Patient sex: M
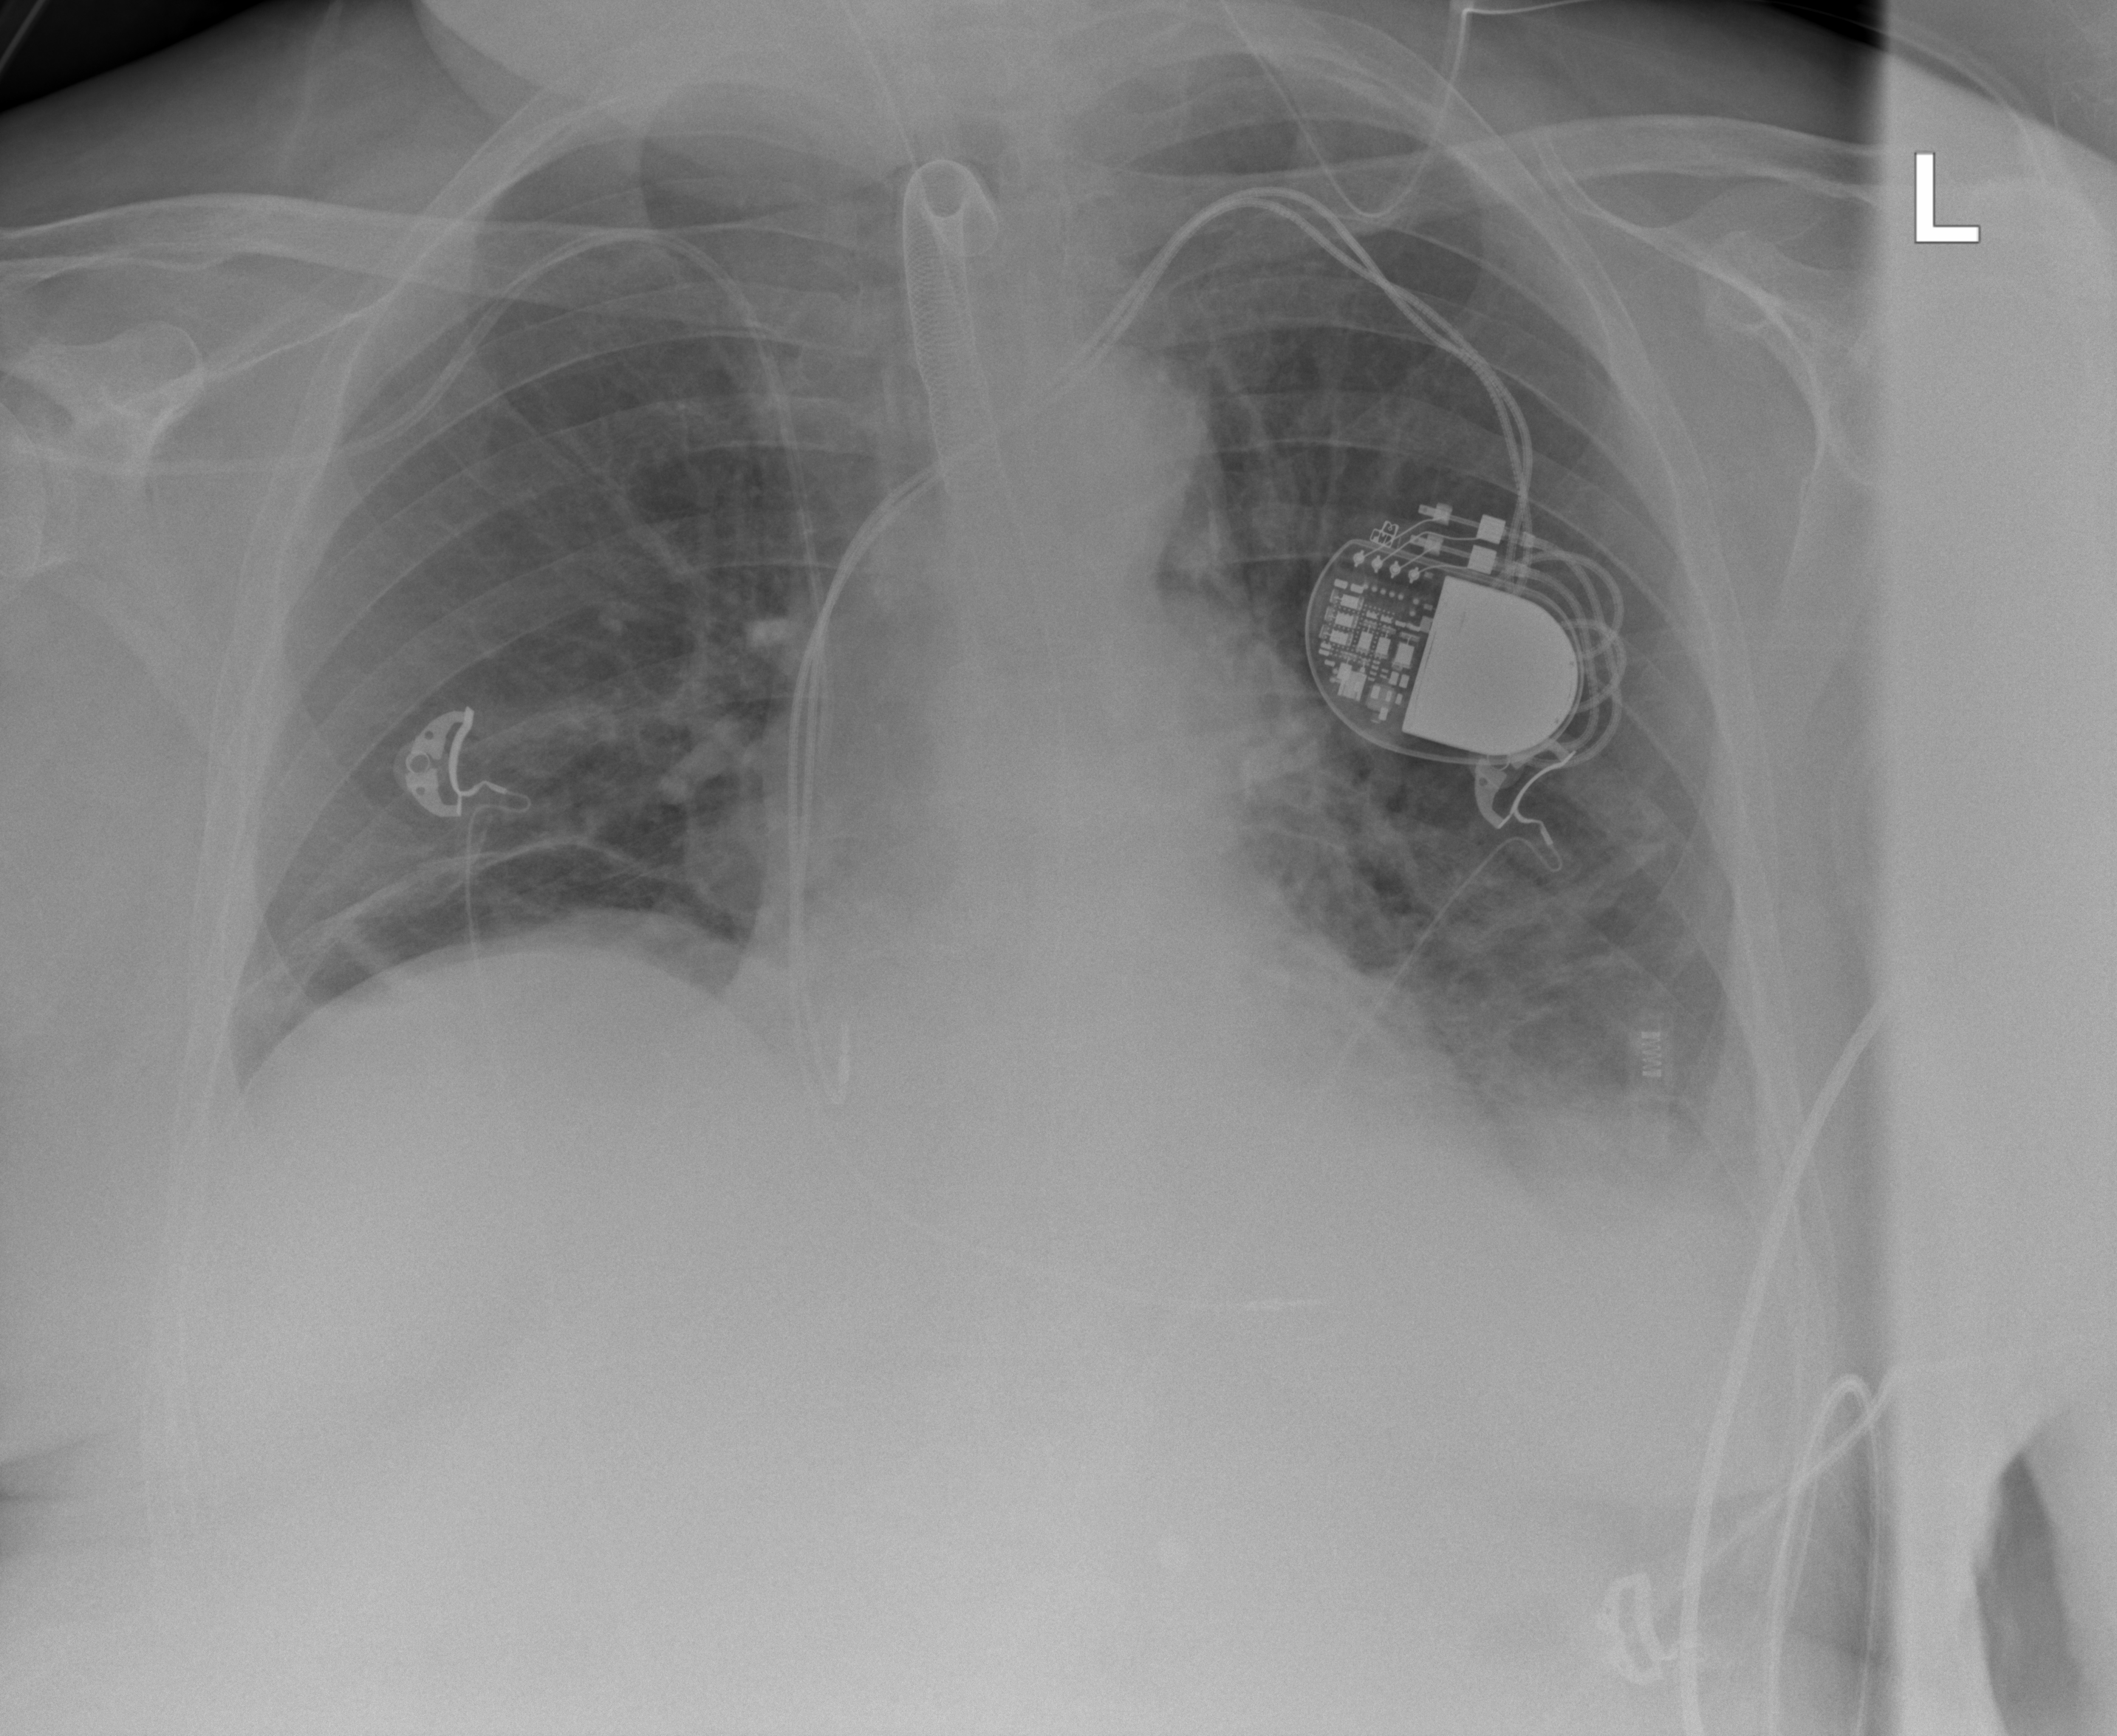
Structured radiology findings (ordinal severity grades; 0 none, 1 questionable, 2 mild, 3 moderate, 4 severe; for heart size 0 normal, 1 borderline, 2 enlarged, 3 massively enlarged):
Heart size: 0
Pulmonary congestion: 1
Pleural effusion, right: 0
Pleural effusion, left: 2
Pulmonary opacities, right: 0
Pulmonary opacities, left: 1
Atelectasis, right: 2
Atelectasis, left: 2